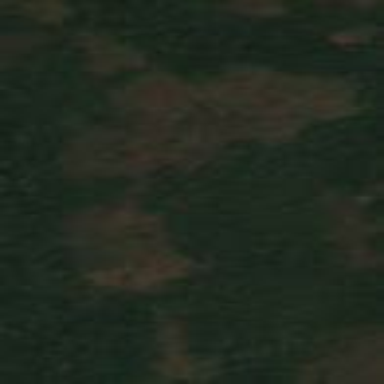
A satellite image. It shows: Savanna grassland.